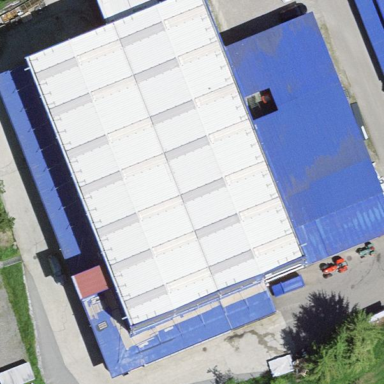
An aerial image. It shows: Industrial building.